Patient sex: M
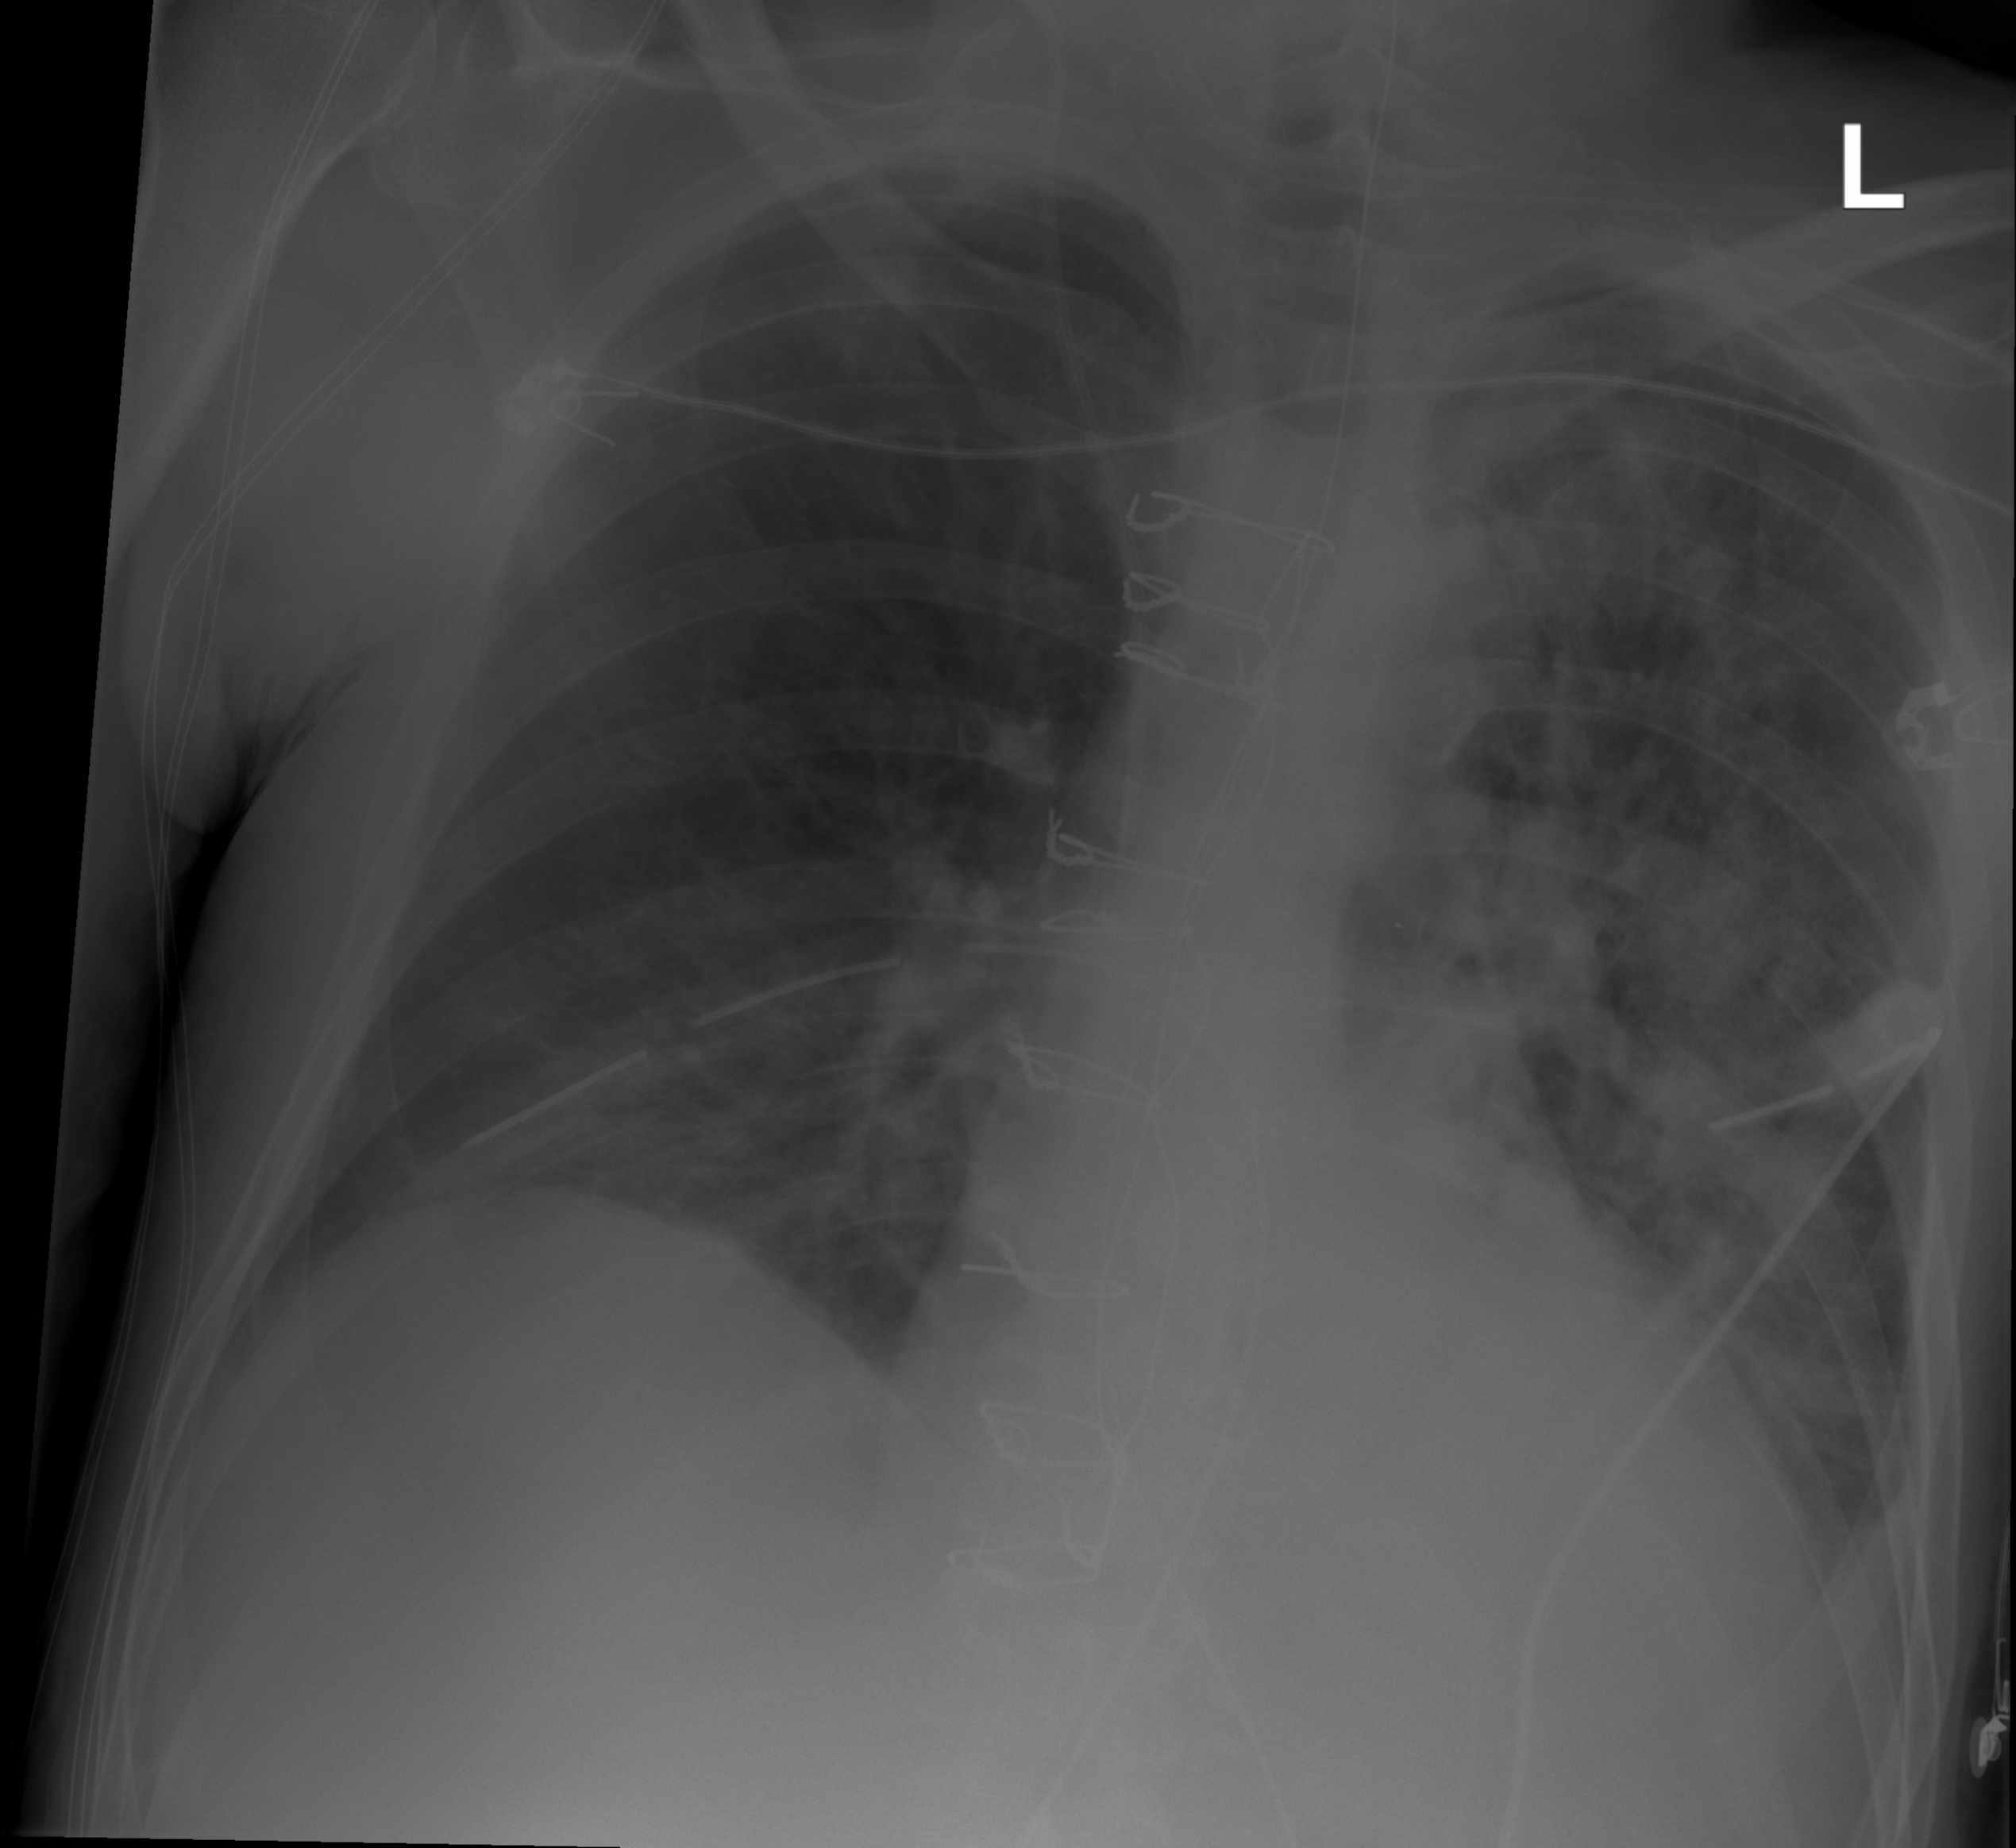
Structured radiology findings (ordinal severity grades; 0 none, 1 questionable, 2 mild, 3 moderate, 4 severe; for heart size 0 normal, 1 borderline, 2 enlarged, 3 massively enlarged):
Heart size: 0
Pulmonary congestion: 0
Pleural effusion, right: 0
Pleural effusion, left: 2
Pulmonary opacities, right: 0
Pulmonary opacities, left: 3
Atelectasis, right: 0
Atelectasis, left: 2